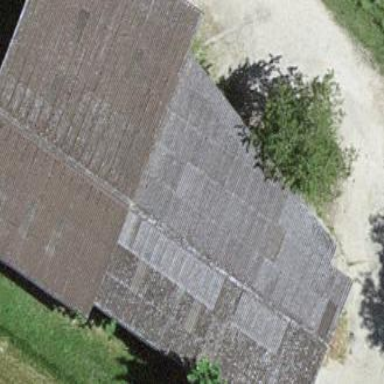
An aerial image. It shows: Garage.